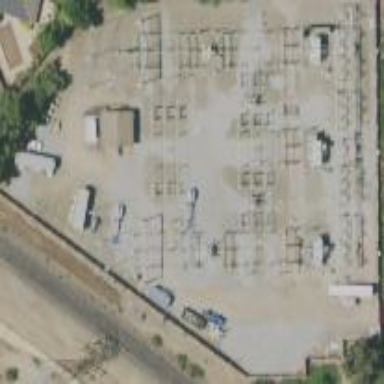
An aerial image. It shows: Outdoor substation for power distribution.